Question: I have a textview of width 'maxWidth'. I am using following function to choose font size of a string to fit in the textview. The function returns fontsize such that the width of the string matches the textview width. However the textview shows only part of the string . What is wrong ?
'''
private int determineMaxTextSize(String str, float maxWidth)
{
int size = 0;
Paint paint = new Paint();
do {
paint.setTextSize(++ size);
} while(paint.measureText(str) < maxWidth);
Log.d("wop",""+paint.measureText(str));
return size;
}
'''
This is how the string is displayed.
'''
LayoutParams params;
params = textview.getLayoutParams();
params.height = maxWidth;
params.width=maxWidth;
textview.setLayoutParams(params);
int textsize=determineMaxTextSize("60 s", maxWidth);
textview.setTextSize(textsize);
textview.setText("60 s");
'''
This is the outcome.

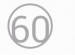
Answer: 'Paint#measureText()' returns value in 'dip'. Need to convert it to pixels.
Try this code:
'''
private int determineMaxTextSize(String str, float maxWidth) {
int size = 0;
Paint paint = new Paint();
float scaleDensity = getResources().getDisplayMetrics().density;
do {
paint.setTextSize(++ size);
} while (paint.measureText(str) * scaleDensity < maxWidth);
return --size;
}
'''